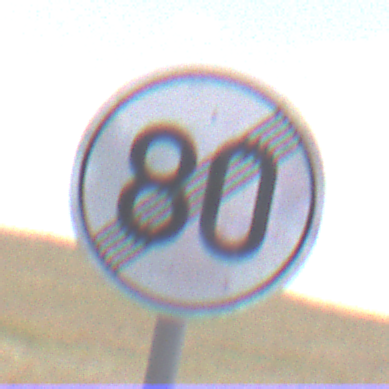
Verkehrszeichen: EndeGeschwindigkeit80
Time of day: Midday
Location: Outdoor (Nature)
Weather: PartlyCloudy
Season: NotSpecified
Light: Natural